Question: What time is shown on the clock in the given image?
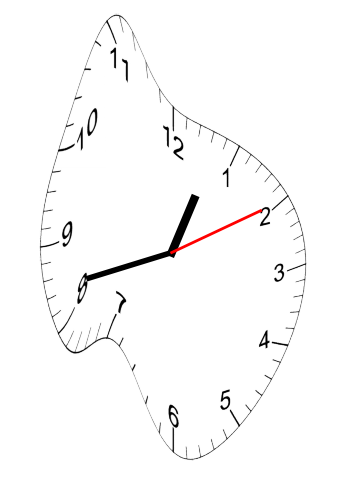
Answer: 12:42:10